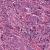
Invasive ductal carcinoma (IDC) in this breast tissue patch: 0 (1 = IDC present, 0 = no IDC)